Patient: sex M, age 75
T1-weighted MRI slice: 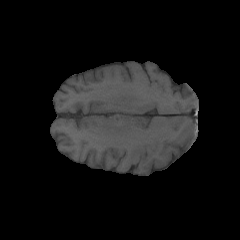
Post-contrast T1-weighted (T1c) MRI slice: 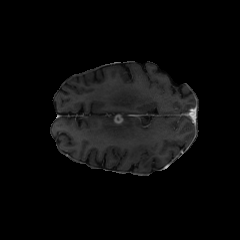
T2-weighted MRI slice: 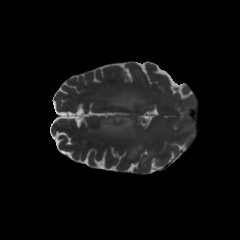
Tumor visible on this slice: yes
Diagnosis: Glioblastoma, IDH-wildtype
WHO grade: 4